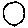
Label: circle